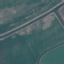
Label: AnnualCrop